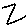
Label: zigzag